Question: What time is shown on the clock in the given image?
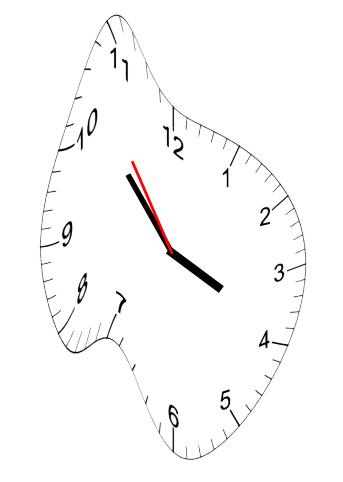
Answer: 03:52:54